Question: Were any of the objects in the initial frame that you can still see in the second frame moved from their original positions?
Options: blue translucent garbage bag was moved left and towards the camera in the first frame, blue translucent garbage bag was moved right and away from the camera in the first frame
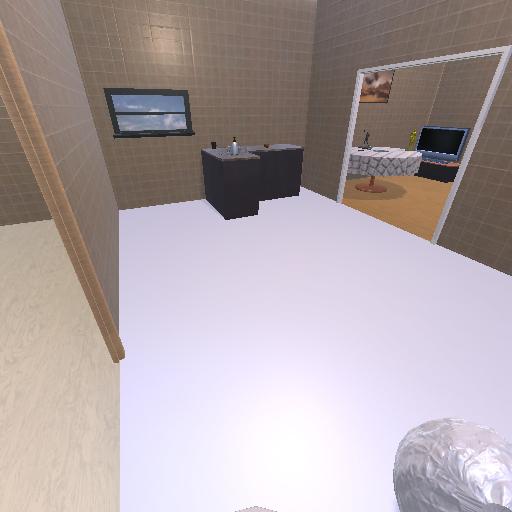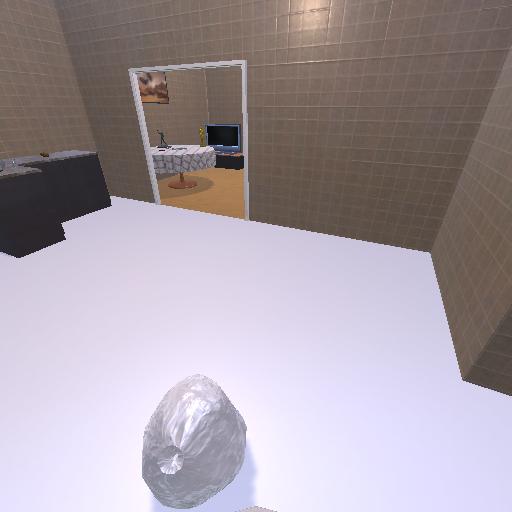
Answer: blue translucent garbage bag was moved left and towards the camera in the first frame